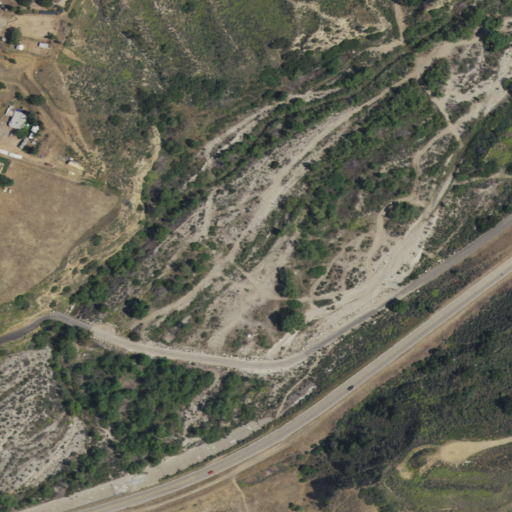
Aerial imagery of valley in California named Doane Canyon containing herbaceous wetlands, shrub, low intensity development, medium intensity development, open development, grassland, woody wetlands, and high intensity development